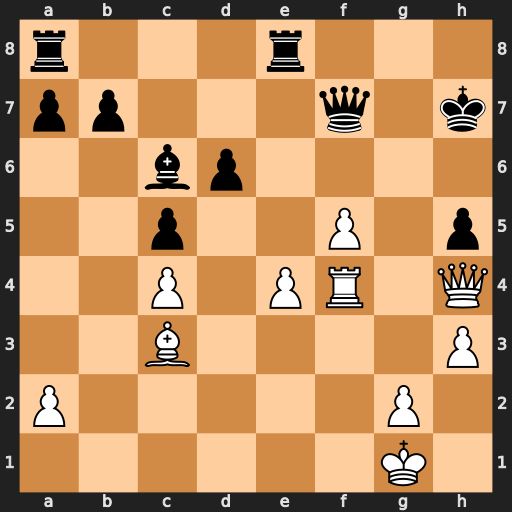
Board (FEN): r3r3/pp3q1k/2bp4/2p2P1p/2P1PR1Q/2B4P/P5P1/6K1
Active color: w
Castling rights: -
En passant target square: -
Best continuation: Rg4 Rxe4 Rg7+ Qxg7 Qxh5+ Kg8 Bxg7